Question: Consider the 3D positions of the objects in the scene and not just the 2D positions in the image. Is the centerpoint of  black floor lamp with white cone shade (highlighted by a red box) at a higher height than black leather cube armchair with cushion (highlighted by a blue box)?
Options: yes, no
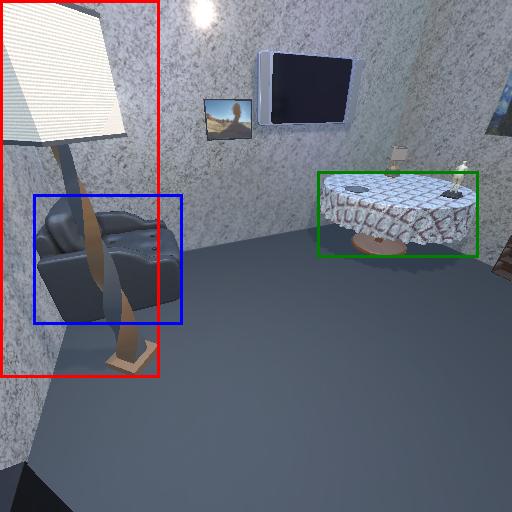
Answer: yes